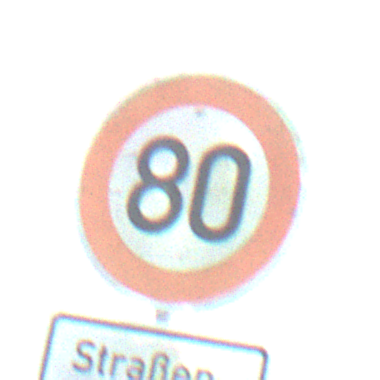
Verkehrszeichen: Geschwindigkeit80
Zusatzzeichen unten: HinweiseAufGefahrenDurchVerbaleAngabe3
Umgebung: Outdoor, Nature
Tageszeit: MorningAfternoon
Wetter: PartlyCloudy
Licht: Natural
Jahreszeit: NotSpecified
Kontrast: HighContrast